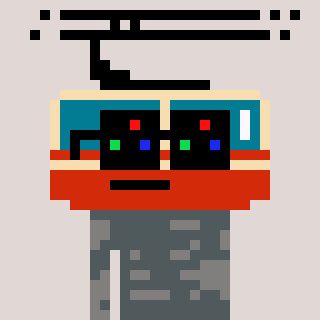
a pixel art character with square black sunglasses, a tram wagon-shaped head and a bluegrey-colored body on a warm background